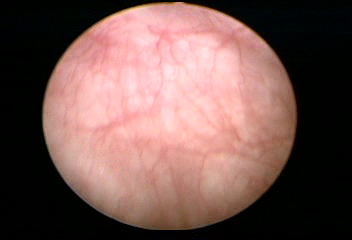
Modality: WLC
Class: Normal mucosa
Bladder cancer association: No